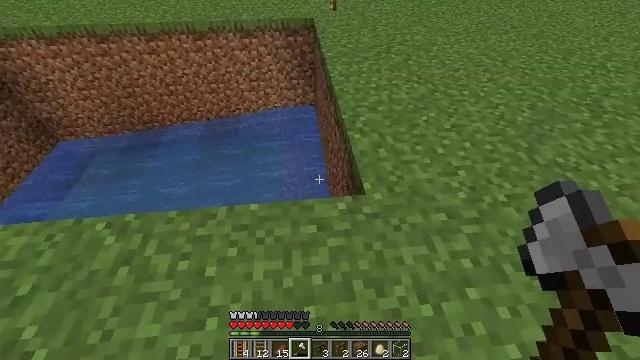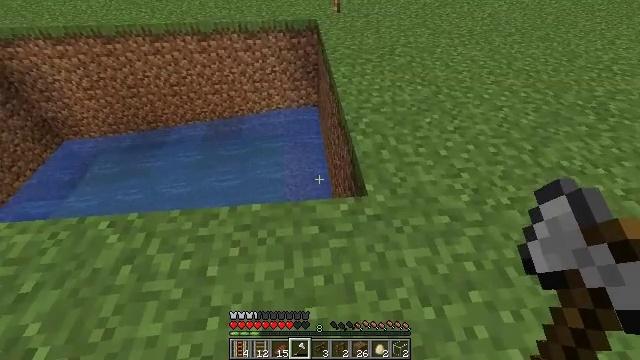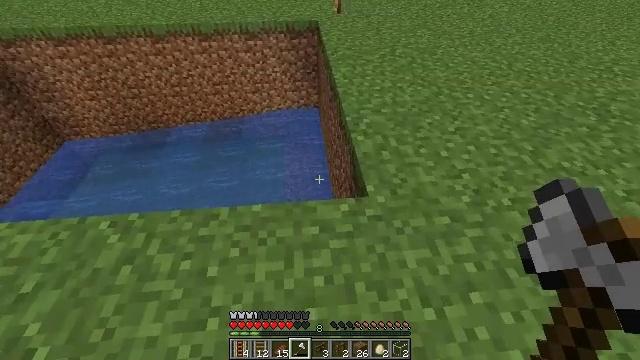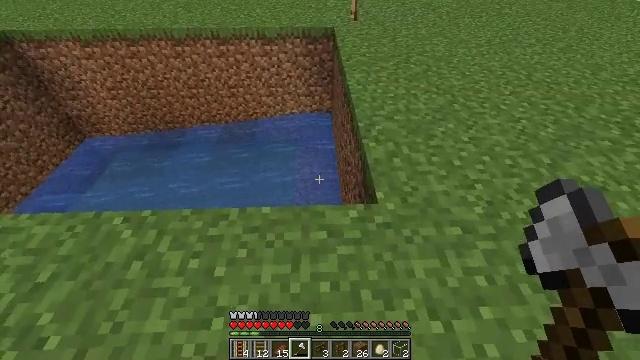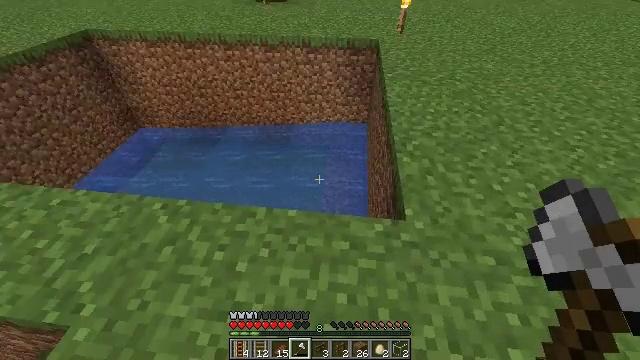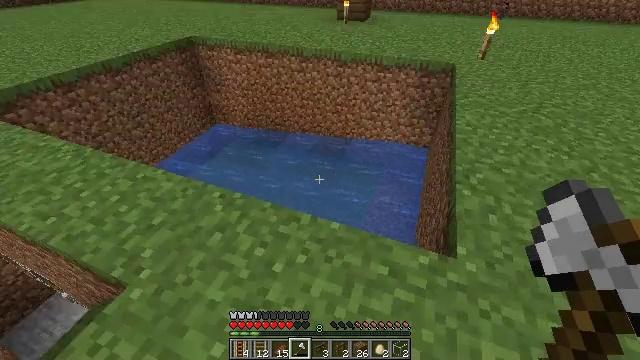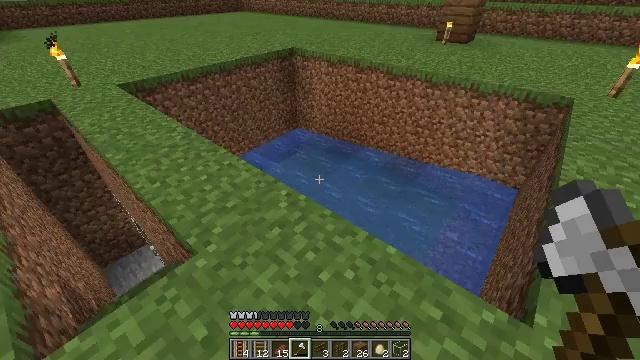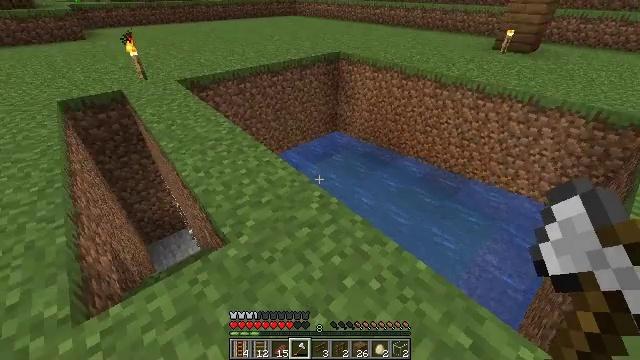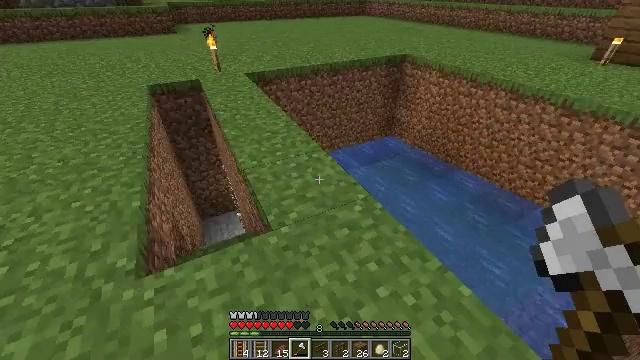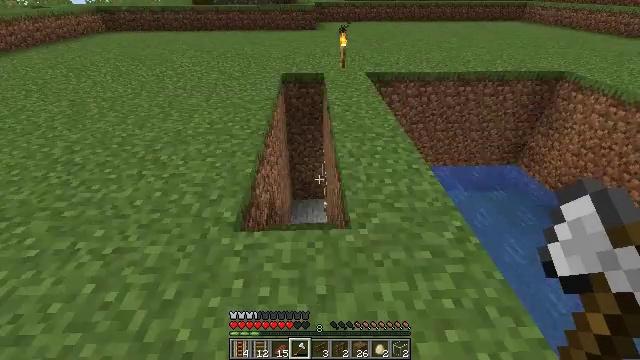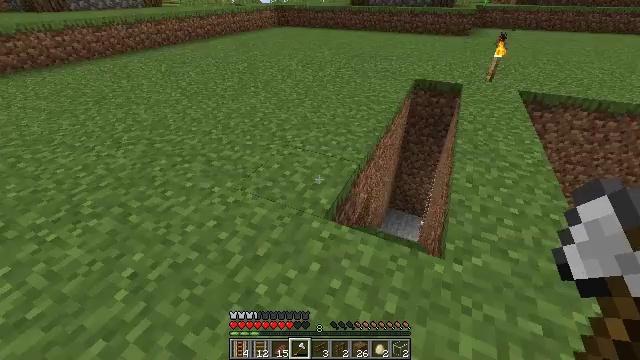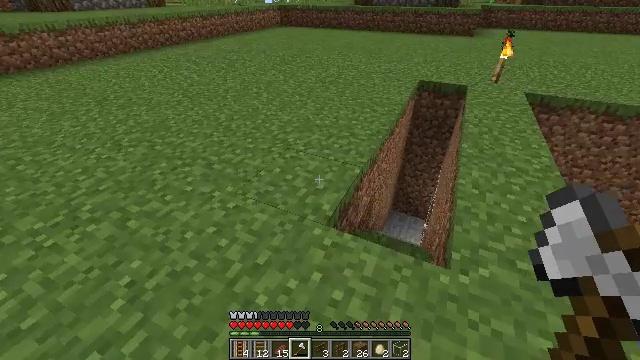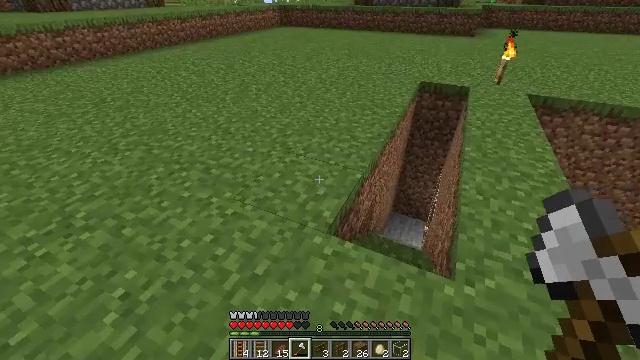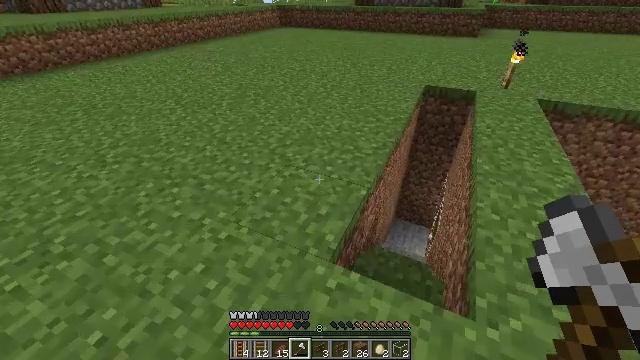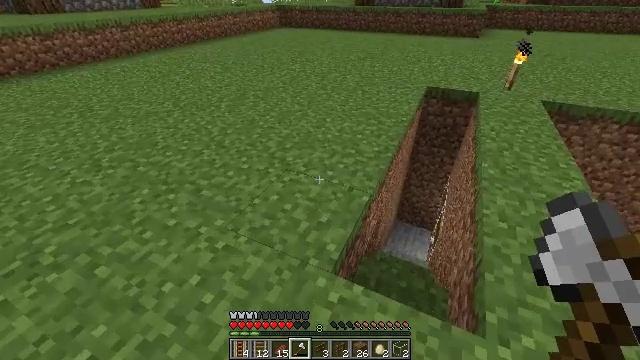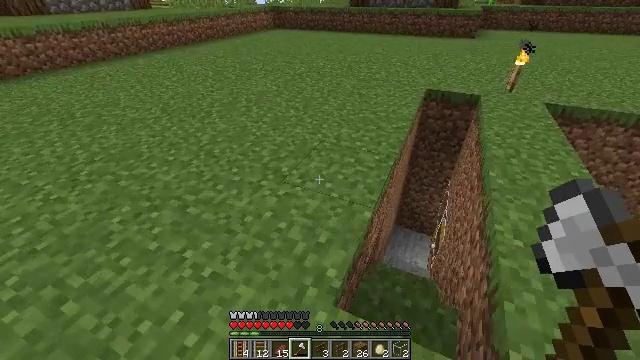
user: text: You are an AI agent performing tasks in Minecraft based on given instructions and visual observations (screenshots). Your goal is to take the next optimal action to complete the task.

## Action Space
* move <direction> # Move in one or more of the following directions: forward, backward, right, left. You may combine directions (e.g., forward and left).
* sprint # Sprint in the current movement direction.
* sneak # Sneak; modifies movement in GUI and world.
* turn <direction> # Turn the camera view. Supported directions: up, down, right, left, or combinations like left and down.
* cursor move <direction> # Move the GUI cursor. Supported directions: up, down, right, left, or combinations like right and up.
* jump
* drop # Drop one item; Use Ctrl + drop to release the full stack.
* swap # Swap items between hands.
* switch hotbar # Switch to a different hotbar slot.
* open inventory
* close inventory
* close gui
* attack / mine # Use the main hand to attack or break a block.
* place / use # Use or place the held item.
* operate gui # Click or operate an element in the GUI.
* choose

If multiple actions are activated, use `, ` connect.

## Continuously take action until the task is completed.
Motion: motion action
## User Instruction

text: Open the crafting table and craft a spruce sign.
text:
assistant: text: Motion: no_op
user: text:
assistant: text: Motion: no_op
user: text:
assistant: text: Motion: turn left and up
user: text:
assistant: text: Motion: turn left and up
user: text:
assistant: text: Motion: turn left and up
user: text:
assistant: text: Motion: turn left and up
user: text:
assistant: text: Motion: turn left
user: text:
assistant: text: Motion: turn left
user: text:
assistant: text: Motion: turn left
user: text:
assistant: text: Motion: turn left
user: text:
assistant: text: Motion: move forward
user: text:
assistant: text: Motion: move forward
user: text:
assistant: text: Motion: move forward
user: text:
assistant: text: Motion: move forward
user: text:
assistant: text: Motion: move forward, turn right
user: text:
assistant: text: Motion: move forward, sprint, turn left and up
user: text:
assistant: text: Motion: move forward, sprint, turn left and up
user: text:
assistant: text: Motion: move forward, sprint, turn left and up
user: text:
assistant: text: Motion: move forward, turn left and up
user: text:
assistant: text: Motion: move forward, sprint, turn left and up
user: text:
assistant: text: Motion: move forward, sprint
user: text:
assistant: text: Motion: move forward, sprint
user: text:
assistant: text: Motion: move forward, sprint
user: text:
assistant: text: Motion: move forward
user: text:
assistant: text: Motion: move forward
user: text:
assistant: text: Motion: move forward, jump
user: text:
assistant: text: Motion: move forward, jump
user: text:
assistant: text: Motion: move forward, jump
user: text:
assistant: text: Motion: move forward, jump
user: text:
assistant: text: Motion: move forward, jump